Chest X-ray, AP view. Patient: 21 years old, sex F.
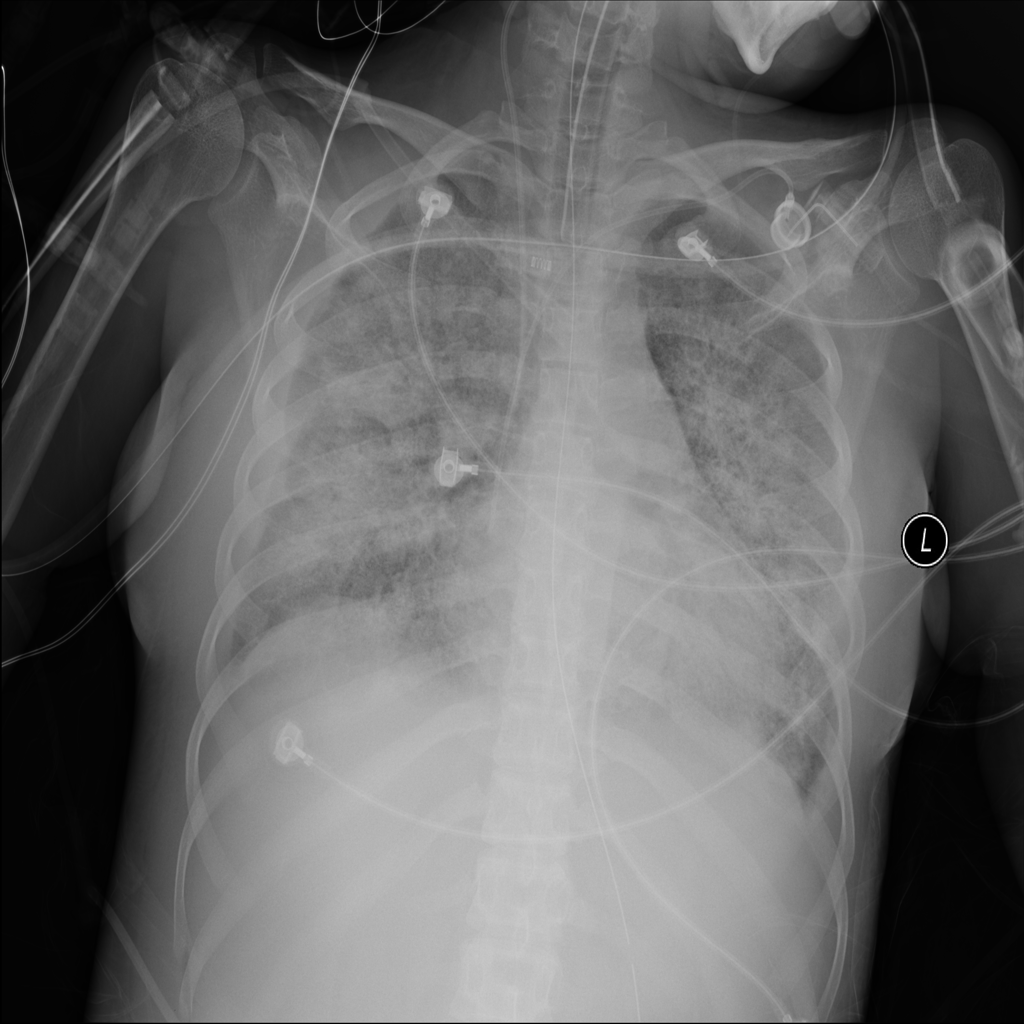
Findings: Effusion